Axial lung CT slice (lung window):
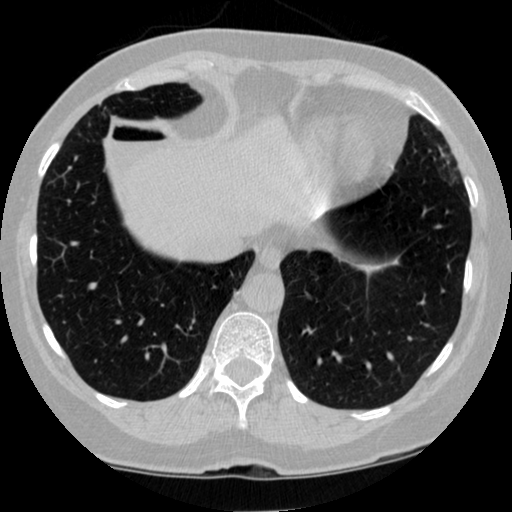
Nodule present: no